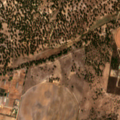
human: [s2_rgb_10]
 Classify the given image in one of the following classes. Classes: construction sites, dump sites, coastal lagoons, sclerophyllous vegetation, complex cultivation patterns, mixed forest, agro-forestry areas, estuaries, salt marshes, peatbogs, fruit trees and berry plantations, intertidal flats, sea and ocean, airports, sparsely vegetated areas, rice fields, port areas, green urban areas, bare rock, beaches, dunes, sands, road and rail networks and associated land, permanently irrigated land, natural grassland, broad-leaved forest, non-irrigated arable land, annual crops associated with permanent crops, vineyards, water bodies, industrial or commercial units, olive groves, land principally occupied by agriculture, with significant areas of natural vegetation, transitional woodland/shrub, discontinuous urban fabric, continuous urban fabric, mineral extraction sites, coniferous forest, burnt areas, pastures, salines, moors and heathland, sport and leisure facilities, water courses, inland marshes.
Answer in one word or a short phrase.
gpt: permanently irrigated land, pastures, complex cultivation patterns, agro-forestry areas, coniferous forest, transitional woodland/shrub